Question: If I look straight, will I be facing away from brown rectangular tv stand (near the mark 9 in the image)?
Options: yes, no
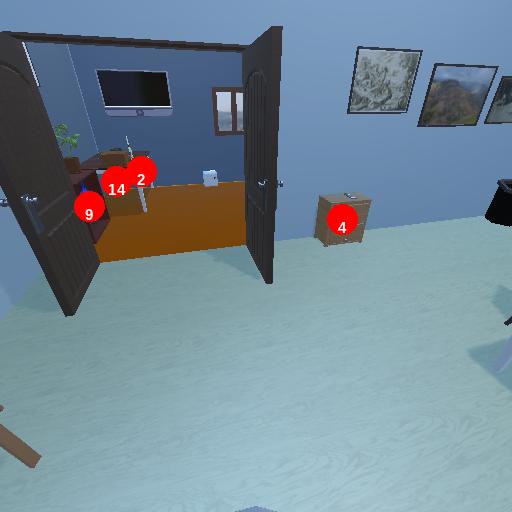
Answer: yes